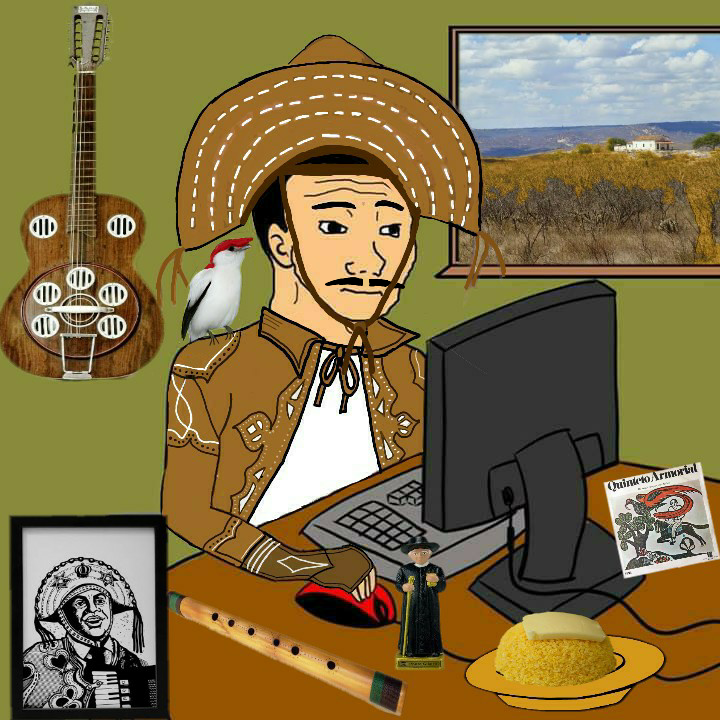
Label: 5_Wojak_with_Background